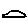
Label: car